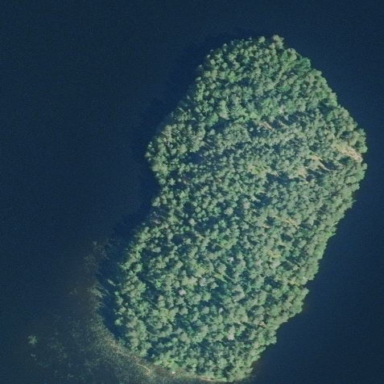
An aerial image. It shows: Island covered with woodland.